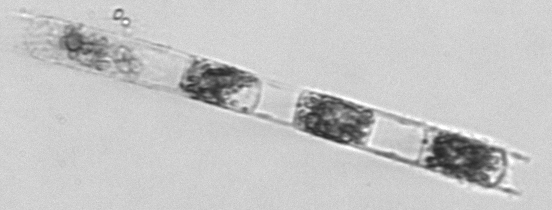
Label: Hemiaulus